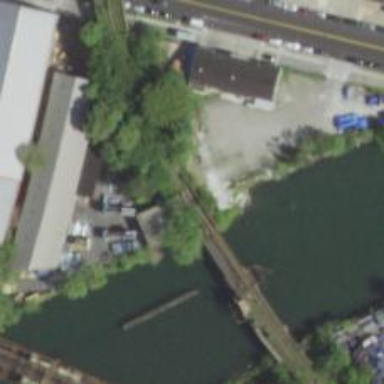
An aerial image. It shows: Disused railway yard with bridge.